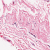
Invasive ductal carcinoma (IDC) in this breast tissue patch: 0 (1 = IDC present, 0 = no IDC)